Question: # I Have
a file'file.eps' that I downloaded from <URL> , it looks like this :

---
# I want
to export all those icons into its own piece so that I can use them on my site.
---
# I've tried
doing this manually one-by-one it is very time-consuming, now I'm looking for a better way to export all of them.
---
# I got some questions
Is there any Mac application out there that help me export/slice my 'file.eps' into multiple 'icon.png' file ?
Should I even need to extract them ?
---
# My main goal are :
- - -
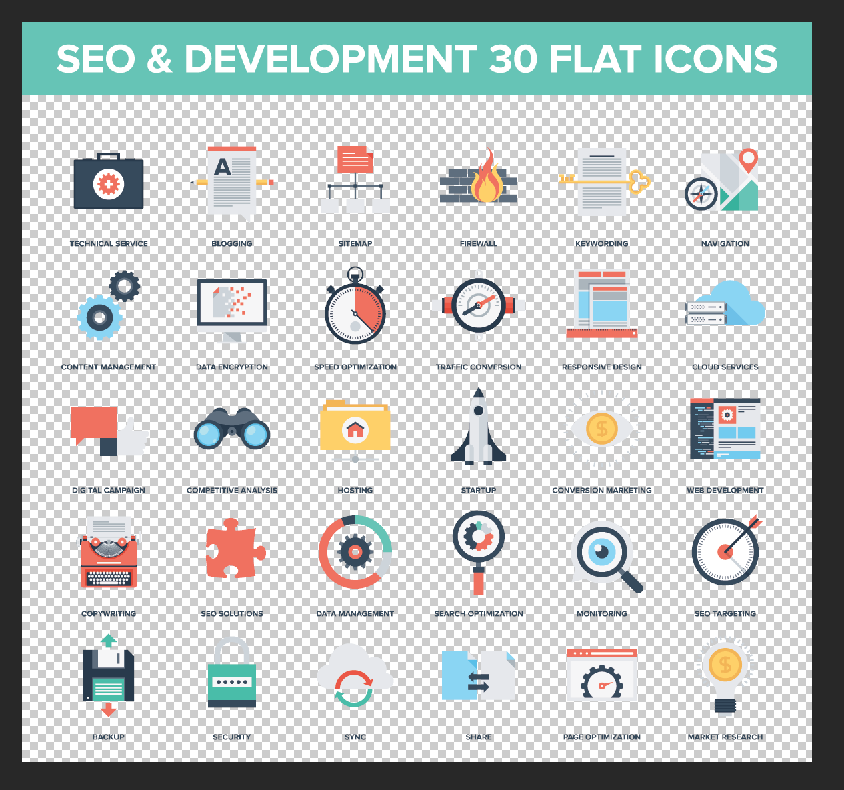
Answer: I'm sure there is more than one way to achieve this kind of task, but this is how I get mine done. Here are my steps :
---
# 1. Convert .eps to .png
I did that by open my 'file.eps' in Illustrator, and go to File > Save For Web > Select PNG-8 > Save. You should see it export to your desired destination.
---
# 2. Create Sprites Stylesheet
Go to <URL>
I load my exported 'file.png', and select any objects, a correspond css code should be automatically generated for me like this :

---
# 3. Result
I selected multiple icons that I liked, and display them properly.
Finally, I put together my result : <URL>
Hope this answer help someone like me.